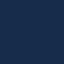
Label: SeaLake